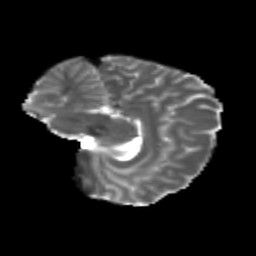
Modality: T2w
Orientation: sagittal
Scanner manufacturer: siemens
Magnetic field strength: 3 T
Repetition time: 4.16 s
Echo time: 0.0806 s